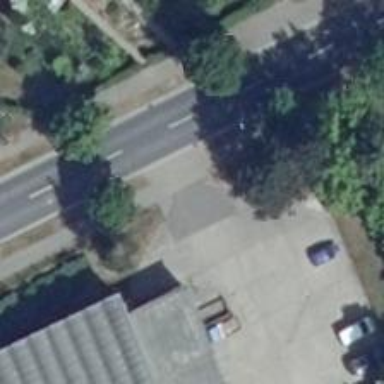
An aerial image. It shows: Parking aisle designated as service road.